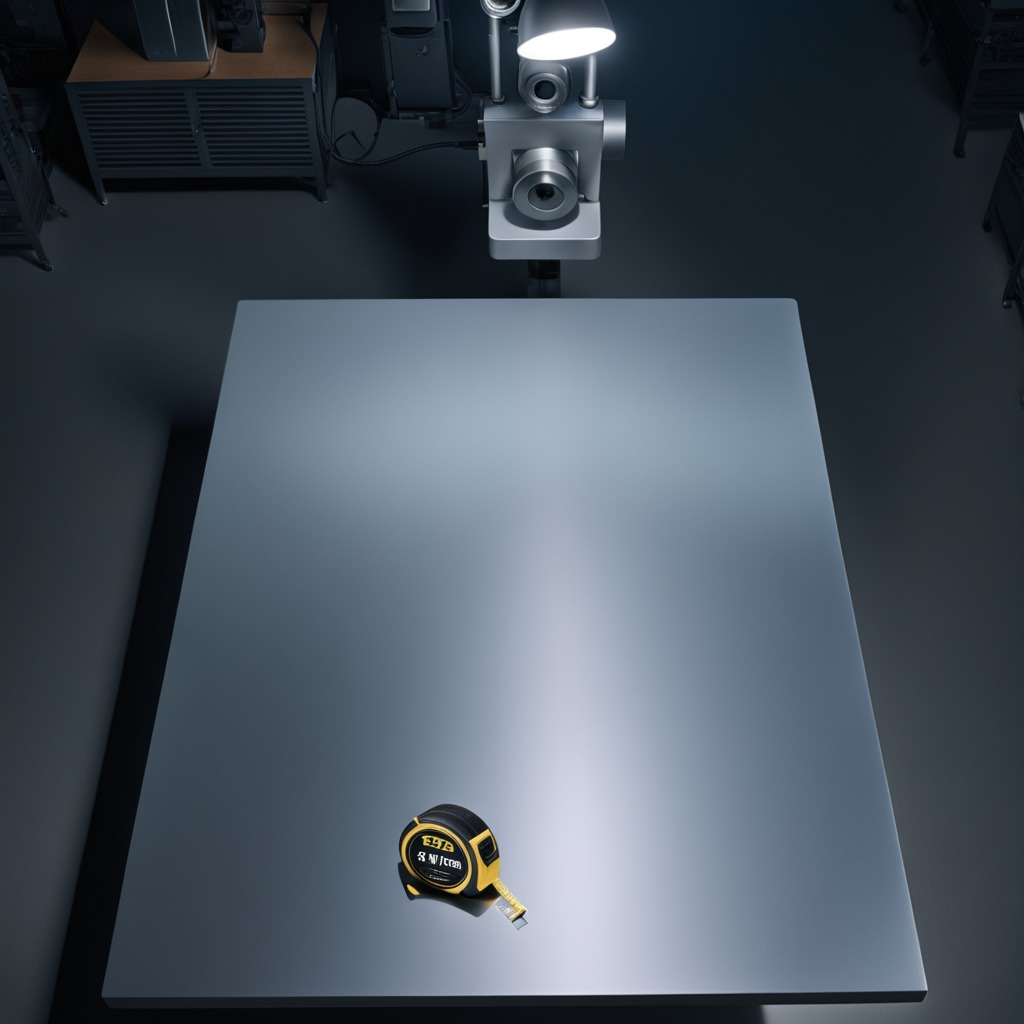
A measuring tape lies on the clean empty table in the basement in the evening.